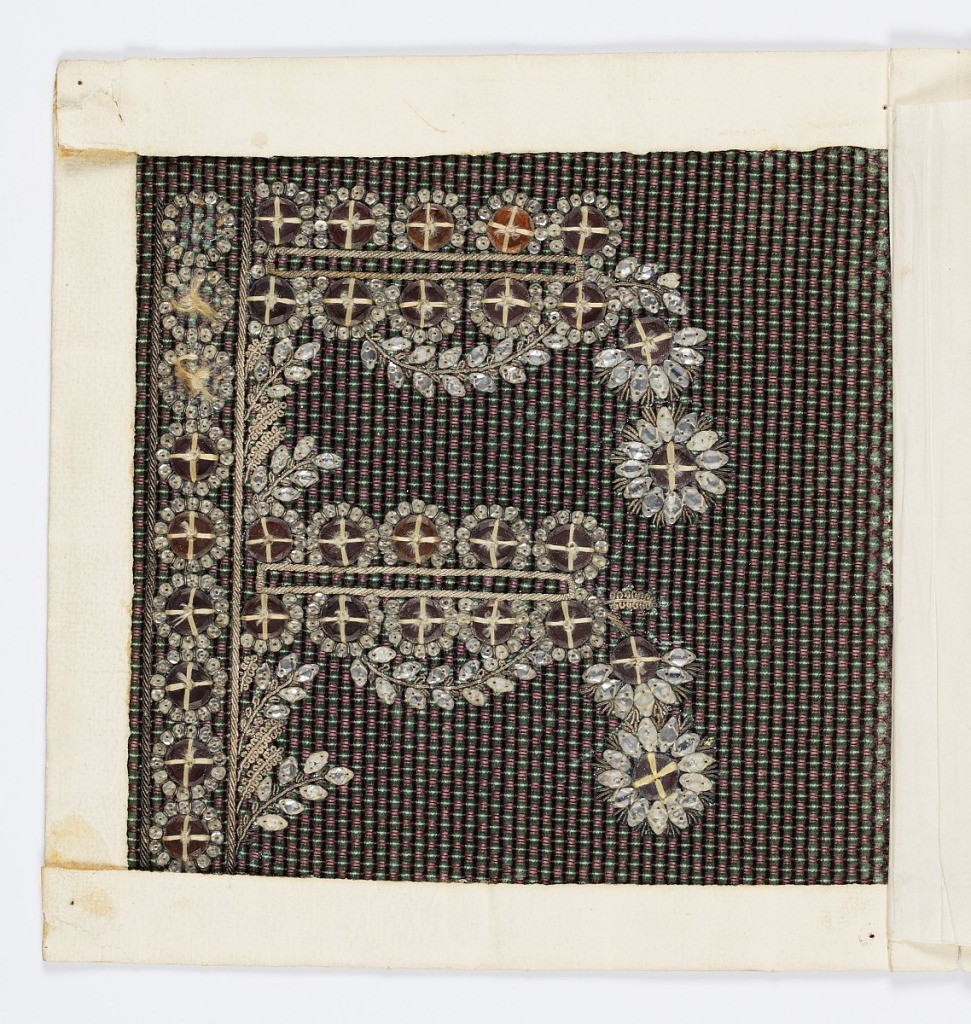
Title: Embroidery sample
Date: ca. 1790
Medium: silk, metallic thread, glass and paper Technique: embroidered on cut voided supplementary warp pile
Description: Stylized pattern of stiff foliage worked in silk and metallic thread with white and orange glass brilliants on a black ground with a green and violet rib weave.